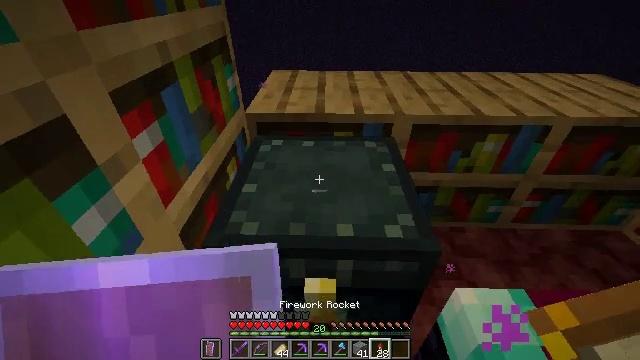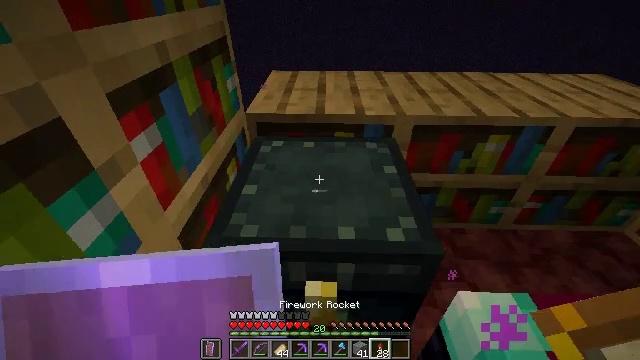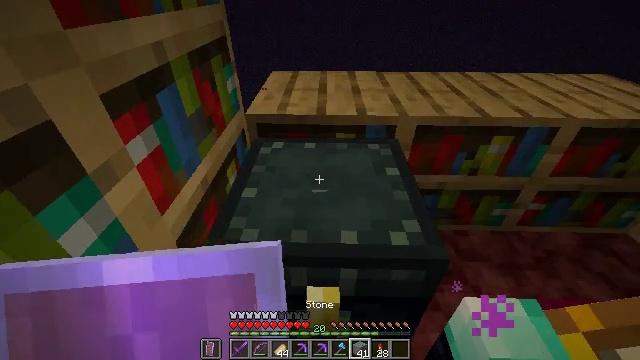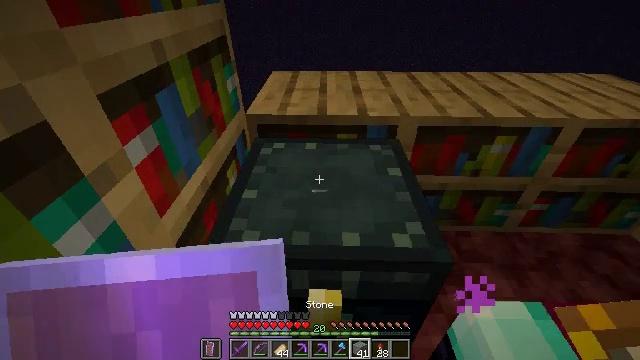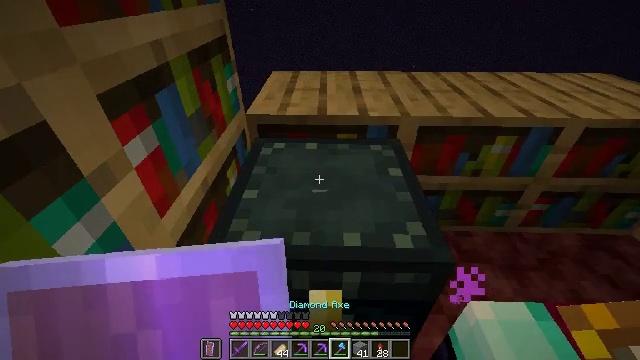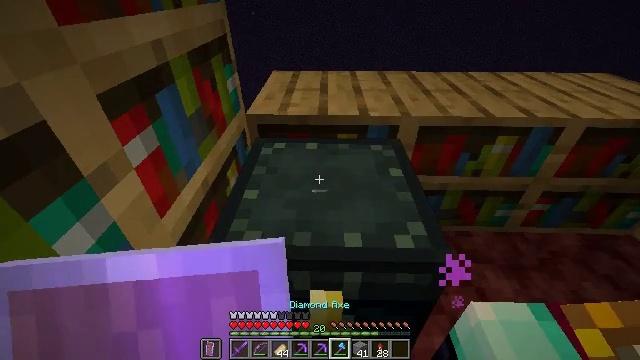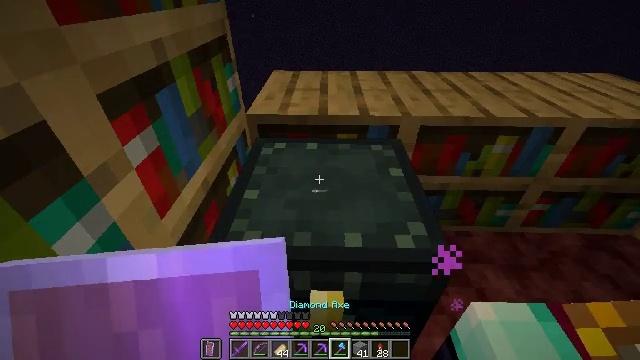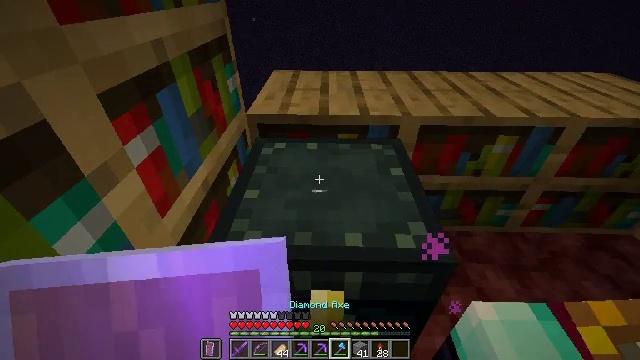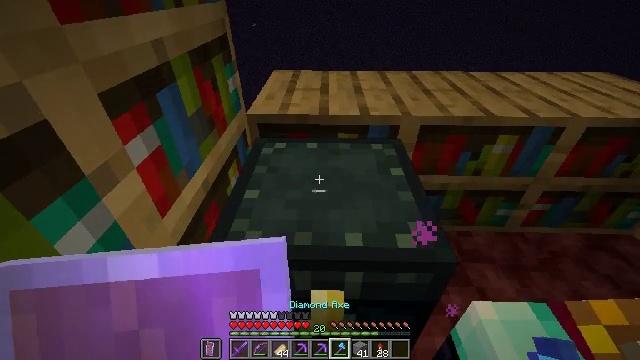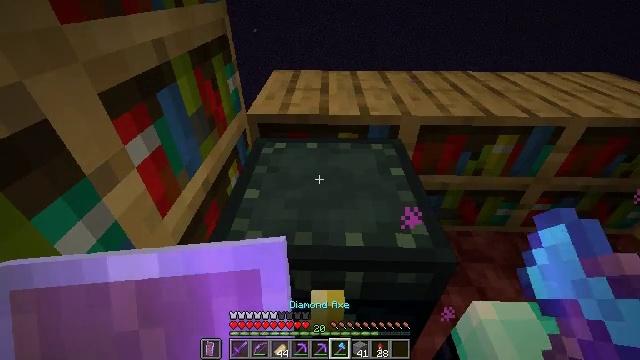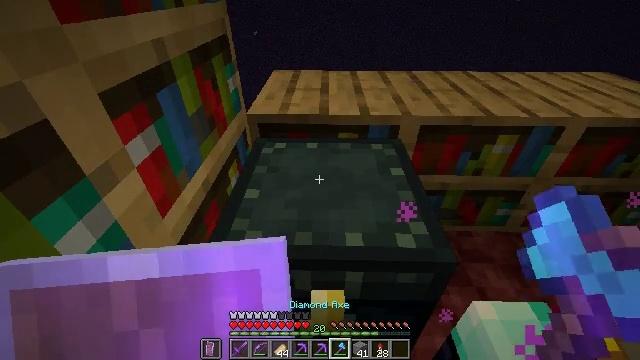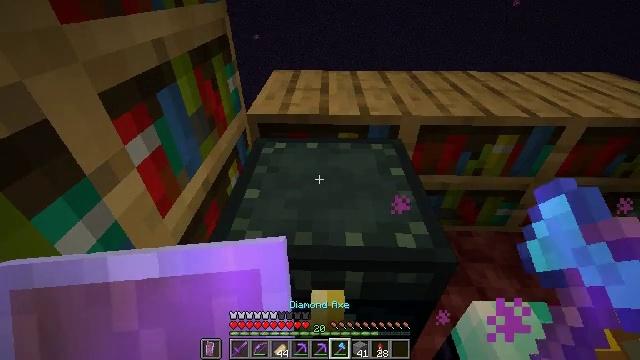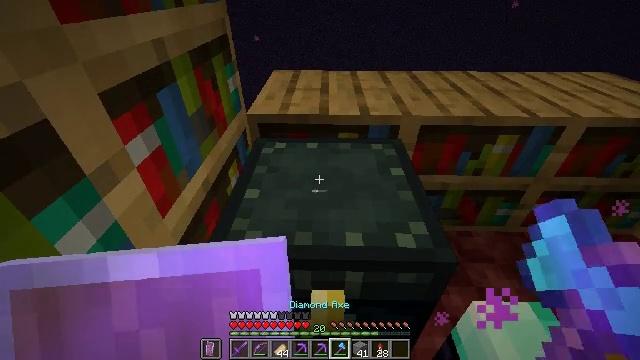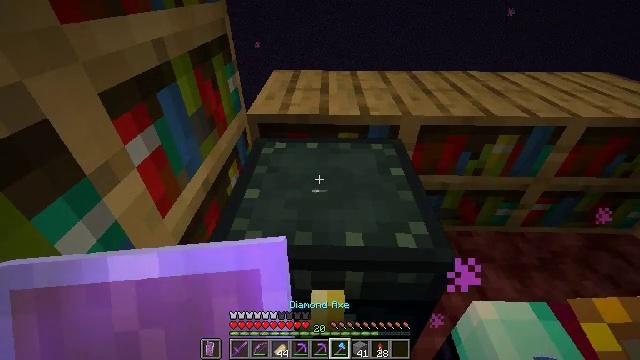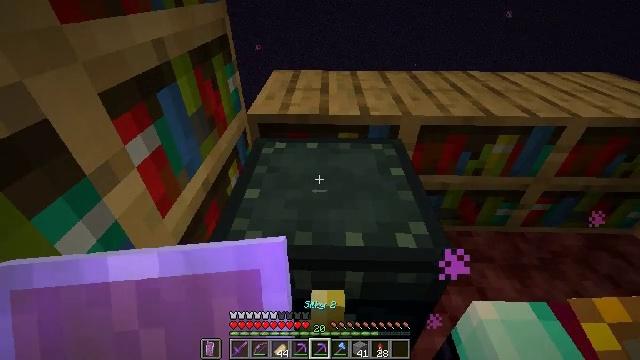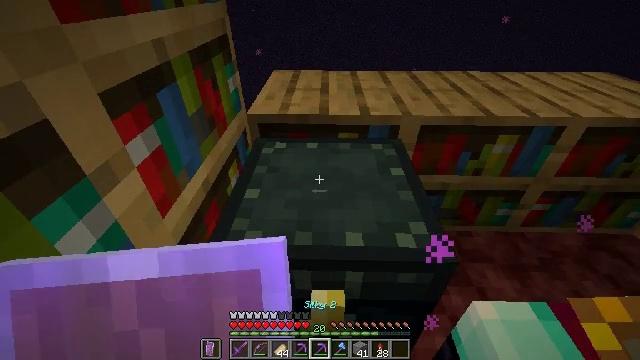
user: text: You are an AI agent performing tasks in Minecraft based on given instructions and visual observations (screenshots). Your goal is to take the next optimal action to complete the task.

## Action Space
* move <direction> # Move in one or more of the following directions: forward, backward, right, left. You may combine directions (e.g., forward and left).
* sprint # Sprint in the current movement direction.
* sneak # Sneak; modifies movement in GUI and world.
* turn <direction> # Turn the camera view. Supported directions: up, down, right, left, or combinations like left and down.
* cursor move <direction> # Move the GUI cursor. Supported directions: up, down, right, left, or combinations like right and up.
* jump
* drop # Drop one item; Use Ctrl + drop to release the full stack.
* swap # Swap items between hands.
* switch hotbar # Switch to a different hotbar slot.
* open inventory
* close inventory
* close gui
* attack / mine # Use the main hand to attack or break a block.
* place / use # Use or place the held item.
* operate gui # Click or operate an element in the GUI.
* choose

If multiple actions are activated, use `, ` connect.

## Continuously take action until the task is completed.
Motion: motion action
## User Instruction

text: Mine the ender chest.
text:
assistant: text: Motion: no_op
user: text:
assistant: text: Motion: no_op
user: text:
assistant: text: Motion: no_op
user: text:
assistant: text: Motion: no_op
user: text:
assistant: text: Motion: no_op
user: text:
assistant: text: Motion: no_op
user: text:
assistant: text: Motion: no_op
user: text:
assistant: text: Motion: no_op
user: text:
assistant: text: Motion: no_op
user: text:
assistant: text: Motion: no_op
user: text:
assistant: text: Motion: no_op
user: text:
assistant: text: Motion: no_op
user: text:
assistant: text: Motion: no_op
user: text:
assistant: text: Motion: no_op
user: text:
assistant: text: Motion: no_op
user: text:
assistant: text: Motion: no_op
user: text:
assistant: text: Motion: no_op
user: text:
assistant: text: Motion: turn right and down
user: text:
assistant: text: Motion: turn right and down
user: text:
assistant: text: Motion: no_op
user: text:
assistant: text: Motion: no_op
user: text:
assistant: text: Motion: no_op
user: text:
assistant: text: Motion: no_op
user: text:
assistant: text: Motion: attack / mine
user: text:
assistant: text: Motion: attack / mine
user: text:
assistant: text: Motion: attack / mine
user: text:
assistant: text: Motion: attack / mine
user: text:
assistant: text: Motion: attack / mine
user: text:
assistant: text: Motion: attack / mine
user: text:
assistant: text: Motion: attack / mine